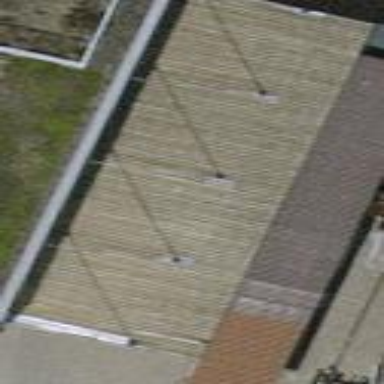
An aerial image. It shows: View of roof of building.